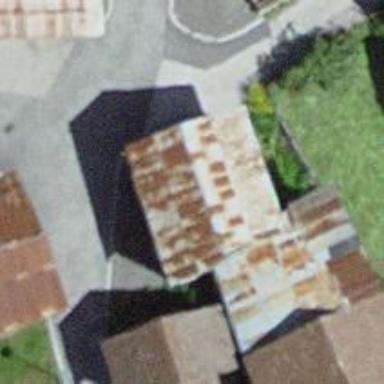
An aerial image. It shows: Residential building.